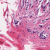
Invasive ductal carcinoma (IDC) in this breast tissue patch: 0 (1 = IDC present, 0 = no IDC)